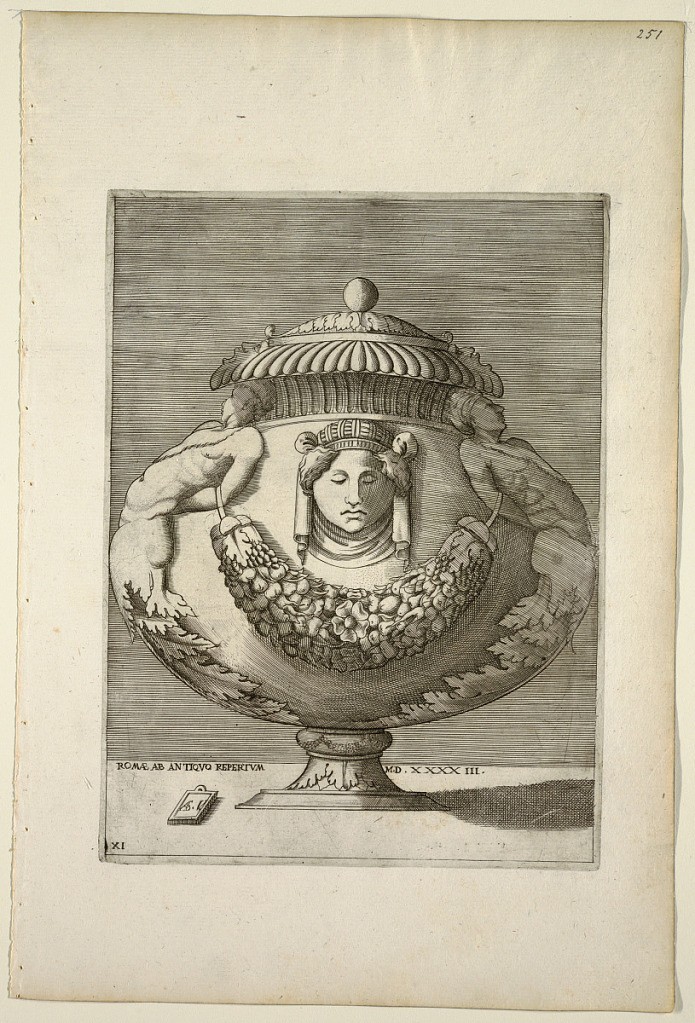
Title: Vase Decorated with Figures, Rinceaux, and Festoons
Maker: Enea Vico, Italian, 1523–1567
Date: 1543
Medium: Engraving
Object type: Print
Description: Vertical rectangle. Covered vase with bulbous body rests upon pedestal base. A ball finial, gadrooning and fluting are at top. Body decorated with a central female mask below which is a garland of fruits and flowers suspended by two half-figures located on each side whose bodies terminate in acanthus leaves.